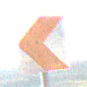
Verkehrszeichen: RichtungstafelnInKurvenKleinRechts
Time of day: MorningAfternoon
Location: Outdoor (Nature)
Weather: PartlyCloudy
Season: NotSpecified
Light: Natural